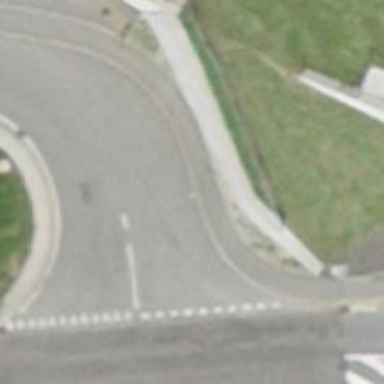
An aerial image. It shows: Asphalt sidewalk.